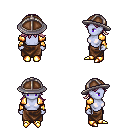
a pixel art fantasy rpg character, female body template, dark elf, purple skin, gold arm armor, robe skirt, white blonde loose hair, chain helm, bracelets, gold boots, four views (front, back, left, right), 2x2 character sprite sheet, small pixel art, hard edges, no anti-aliasing